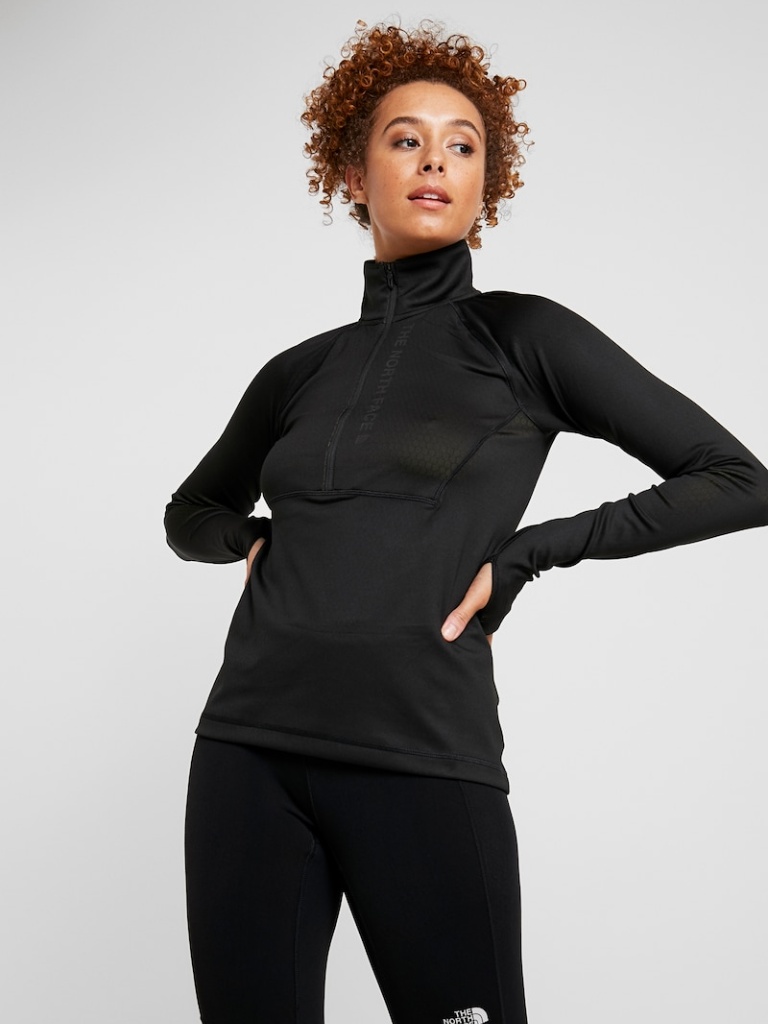
fleece tight a long-sleeved with the sleeves down hip length Untucked high jacket